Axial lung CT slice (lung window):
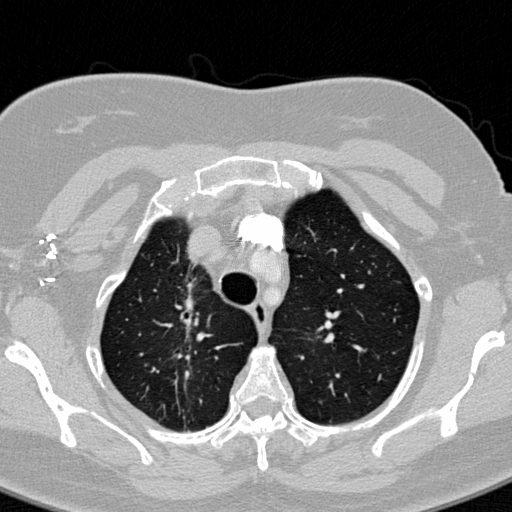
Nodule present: no